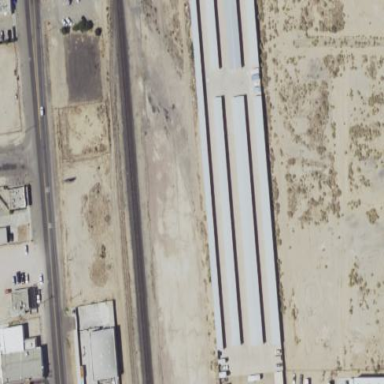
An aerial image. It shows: Storage rental shop.